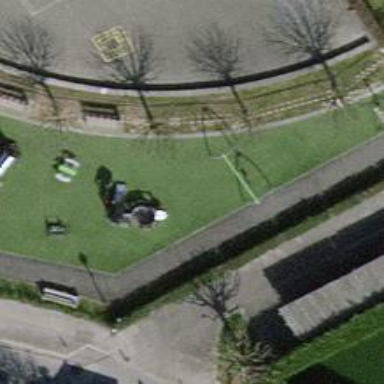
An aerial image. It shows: Playground featuring swings.